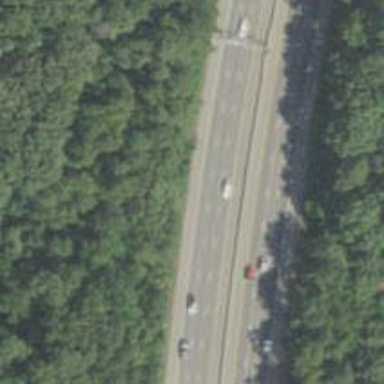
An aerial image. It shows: Asphalt motorway.